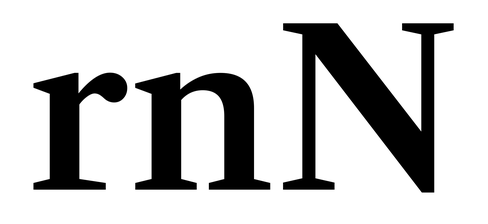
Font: LibreCaslonText_SemiBold